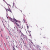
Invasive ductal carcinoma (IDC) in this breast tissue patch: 1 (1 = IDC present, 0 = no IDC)